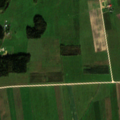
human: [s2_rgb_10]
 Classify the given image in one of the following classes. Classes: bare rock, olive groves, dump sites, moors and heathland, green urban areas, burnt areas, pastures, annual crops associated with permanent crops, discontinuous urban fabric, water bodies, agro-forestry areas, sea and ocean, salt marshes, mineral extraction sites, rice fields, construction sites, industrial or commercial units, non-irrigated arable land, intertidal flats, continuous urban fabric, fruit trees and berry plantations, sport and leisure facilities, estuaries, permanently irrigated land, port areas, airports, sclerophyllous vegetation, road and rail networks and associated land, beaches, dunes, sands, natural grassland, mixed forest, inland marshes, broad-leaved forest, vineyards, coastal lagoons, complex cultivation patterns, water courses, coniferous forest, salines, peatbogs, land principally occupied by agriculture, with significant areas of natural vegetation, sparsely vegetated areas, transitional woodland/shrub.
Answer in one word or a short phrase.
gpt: non-irrigated arable land, land principally occupied by agriculture, with significant areas of natural vegetation, mixed forest